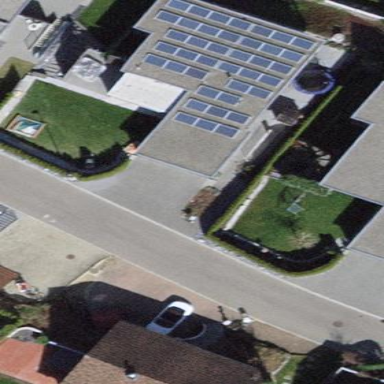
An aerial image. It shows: Flat-roofed house.